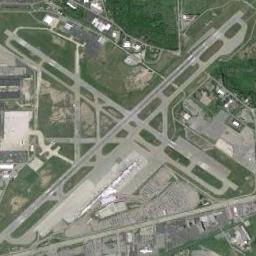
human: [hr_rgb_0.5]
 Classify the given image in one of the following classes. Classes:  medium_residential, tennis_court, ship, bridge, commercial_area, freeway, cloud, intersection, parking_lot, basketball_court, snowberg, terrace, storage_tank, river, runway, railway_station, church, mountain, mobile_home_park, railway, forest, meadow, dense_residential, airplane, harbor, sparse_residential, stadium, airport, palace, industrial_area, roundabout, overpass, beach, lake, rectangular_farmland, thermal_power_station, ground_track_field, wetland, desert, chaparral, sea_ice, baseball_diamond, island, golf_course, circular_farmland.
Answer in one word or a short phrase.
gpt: airport